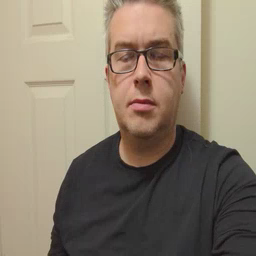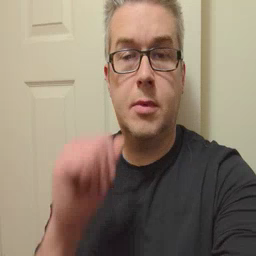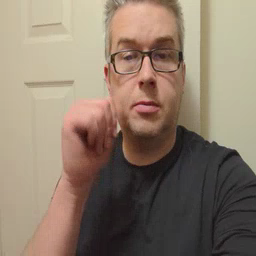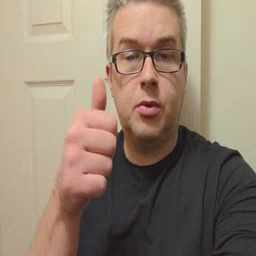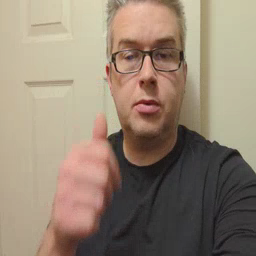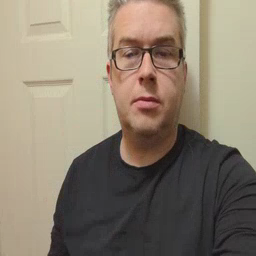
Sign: tomorrow